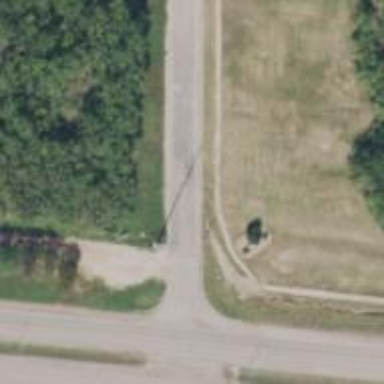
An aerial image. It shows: Power pole.